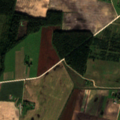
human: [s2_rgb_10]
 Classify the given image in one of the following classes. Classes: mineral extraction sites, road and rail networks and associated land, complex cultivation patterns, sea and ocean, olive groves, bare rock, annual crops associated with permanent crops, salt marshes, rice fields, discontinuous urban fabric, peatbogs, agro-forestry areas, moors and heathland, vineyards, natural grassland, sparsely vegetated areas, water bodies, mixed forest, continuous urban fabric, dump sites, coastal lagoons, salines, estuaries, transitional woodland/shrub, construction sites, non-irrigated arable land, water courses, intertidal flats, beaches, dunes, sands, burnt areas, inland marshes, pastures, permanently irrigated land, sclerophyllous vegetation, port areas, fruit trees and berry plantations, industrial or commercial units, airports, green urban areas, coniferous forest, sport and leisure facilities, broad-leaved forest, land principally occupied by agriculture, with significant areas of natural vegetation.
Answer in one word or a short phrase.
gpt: non-irrigated arable land, land principally occupied by agriculture, with significant areas of natural vegetation, mixed forest